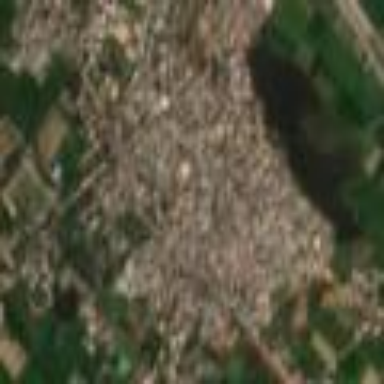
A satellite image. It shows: Town.